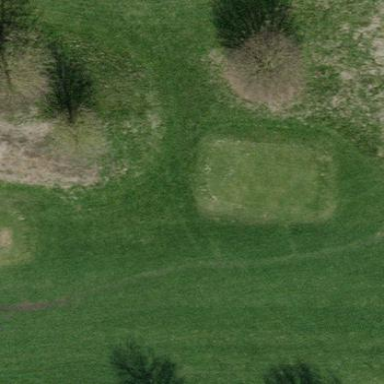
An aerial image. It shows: Grassy area designated as golf tee.